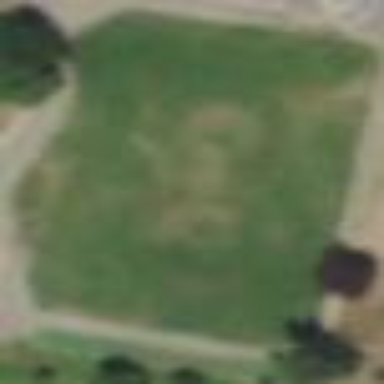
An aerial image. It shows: Recreation ground.